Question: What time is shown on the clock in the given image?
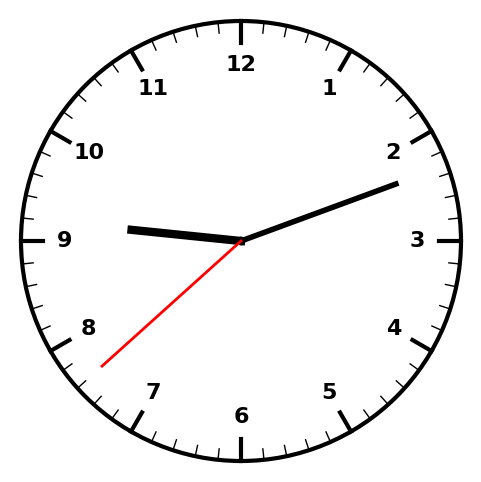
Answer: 09:11:38